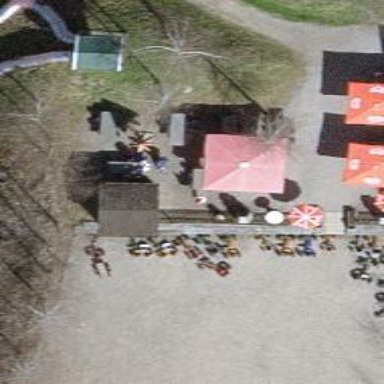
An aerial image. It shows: Barbecue facility.